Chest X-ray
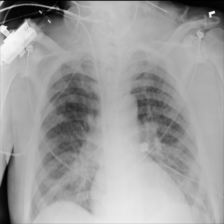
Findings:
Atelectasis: negative
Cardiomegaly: negative
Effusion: negative
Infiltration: positive
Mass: negative
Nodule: negative
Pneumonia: negative
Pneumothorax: negative
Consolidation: negative
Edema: negative
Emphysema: negative
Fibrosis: negative
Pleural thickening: negative
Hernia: negative